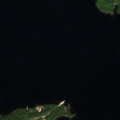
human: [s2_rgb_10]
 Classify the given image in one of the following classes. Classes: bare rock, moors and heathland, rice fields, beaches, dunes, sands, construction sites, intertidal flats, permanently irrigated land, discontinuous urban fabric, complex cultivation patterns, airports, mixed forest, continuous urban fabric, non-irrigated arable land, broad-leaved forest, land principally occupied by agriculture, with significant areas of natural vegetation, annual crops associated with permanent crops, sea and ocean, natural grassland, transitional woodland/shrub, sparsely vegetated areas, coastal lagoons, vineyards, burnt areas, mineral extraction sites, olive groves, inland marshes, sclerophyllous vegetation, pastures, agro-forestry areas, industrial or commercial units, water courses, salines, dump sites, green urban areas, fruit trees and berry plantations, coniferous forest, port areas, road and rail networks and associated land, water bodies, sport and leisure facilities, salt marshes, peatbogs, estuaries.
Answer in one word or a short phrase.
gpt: coniferous forest, water bodies